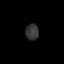
Tissue: lung
Cell type: T cells
Senescence score: 0.2316
Nuclear area (px): 208
Mean DAPI intensity: 53.173